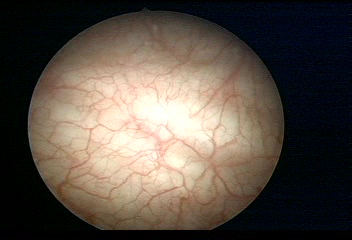
Modality: WLC
Class: Normal mucosa
Bladder cancer association: No